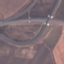
Label: Highway